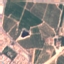
Land use / land cover class: PermanentCrop